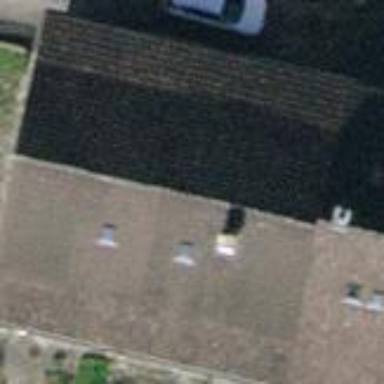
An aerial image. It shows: House with tiled roof.